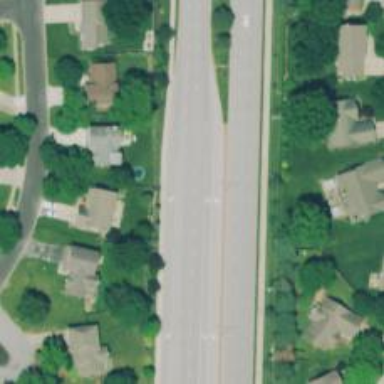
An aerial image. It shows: Dash road marking.